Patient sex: M
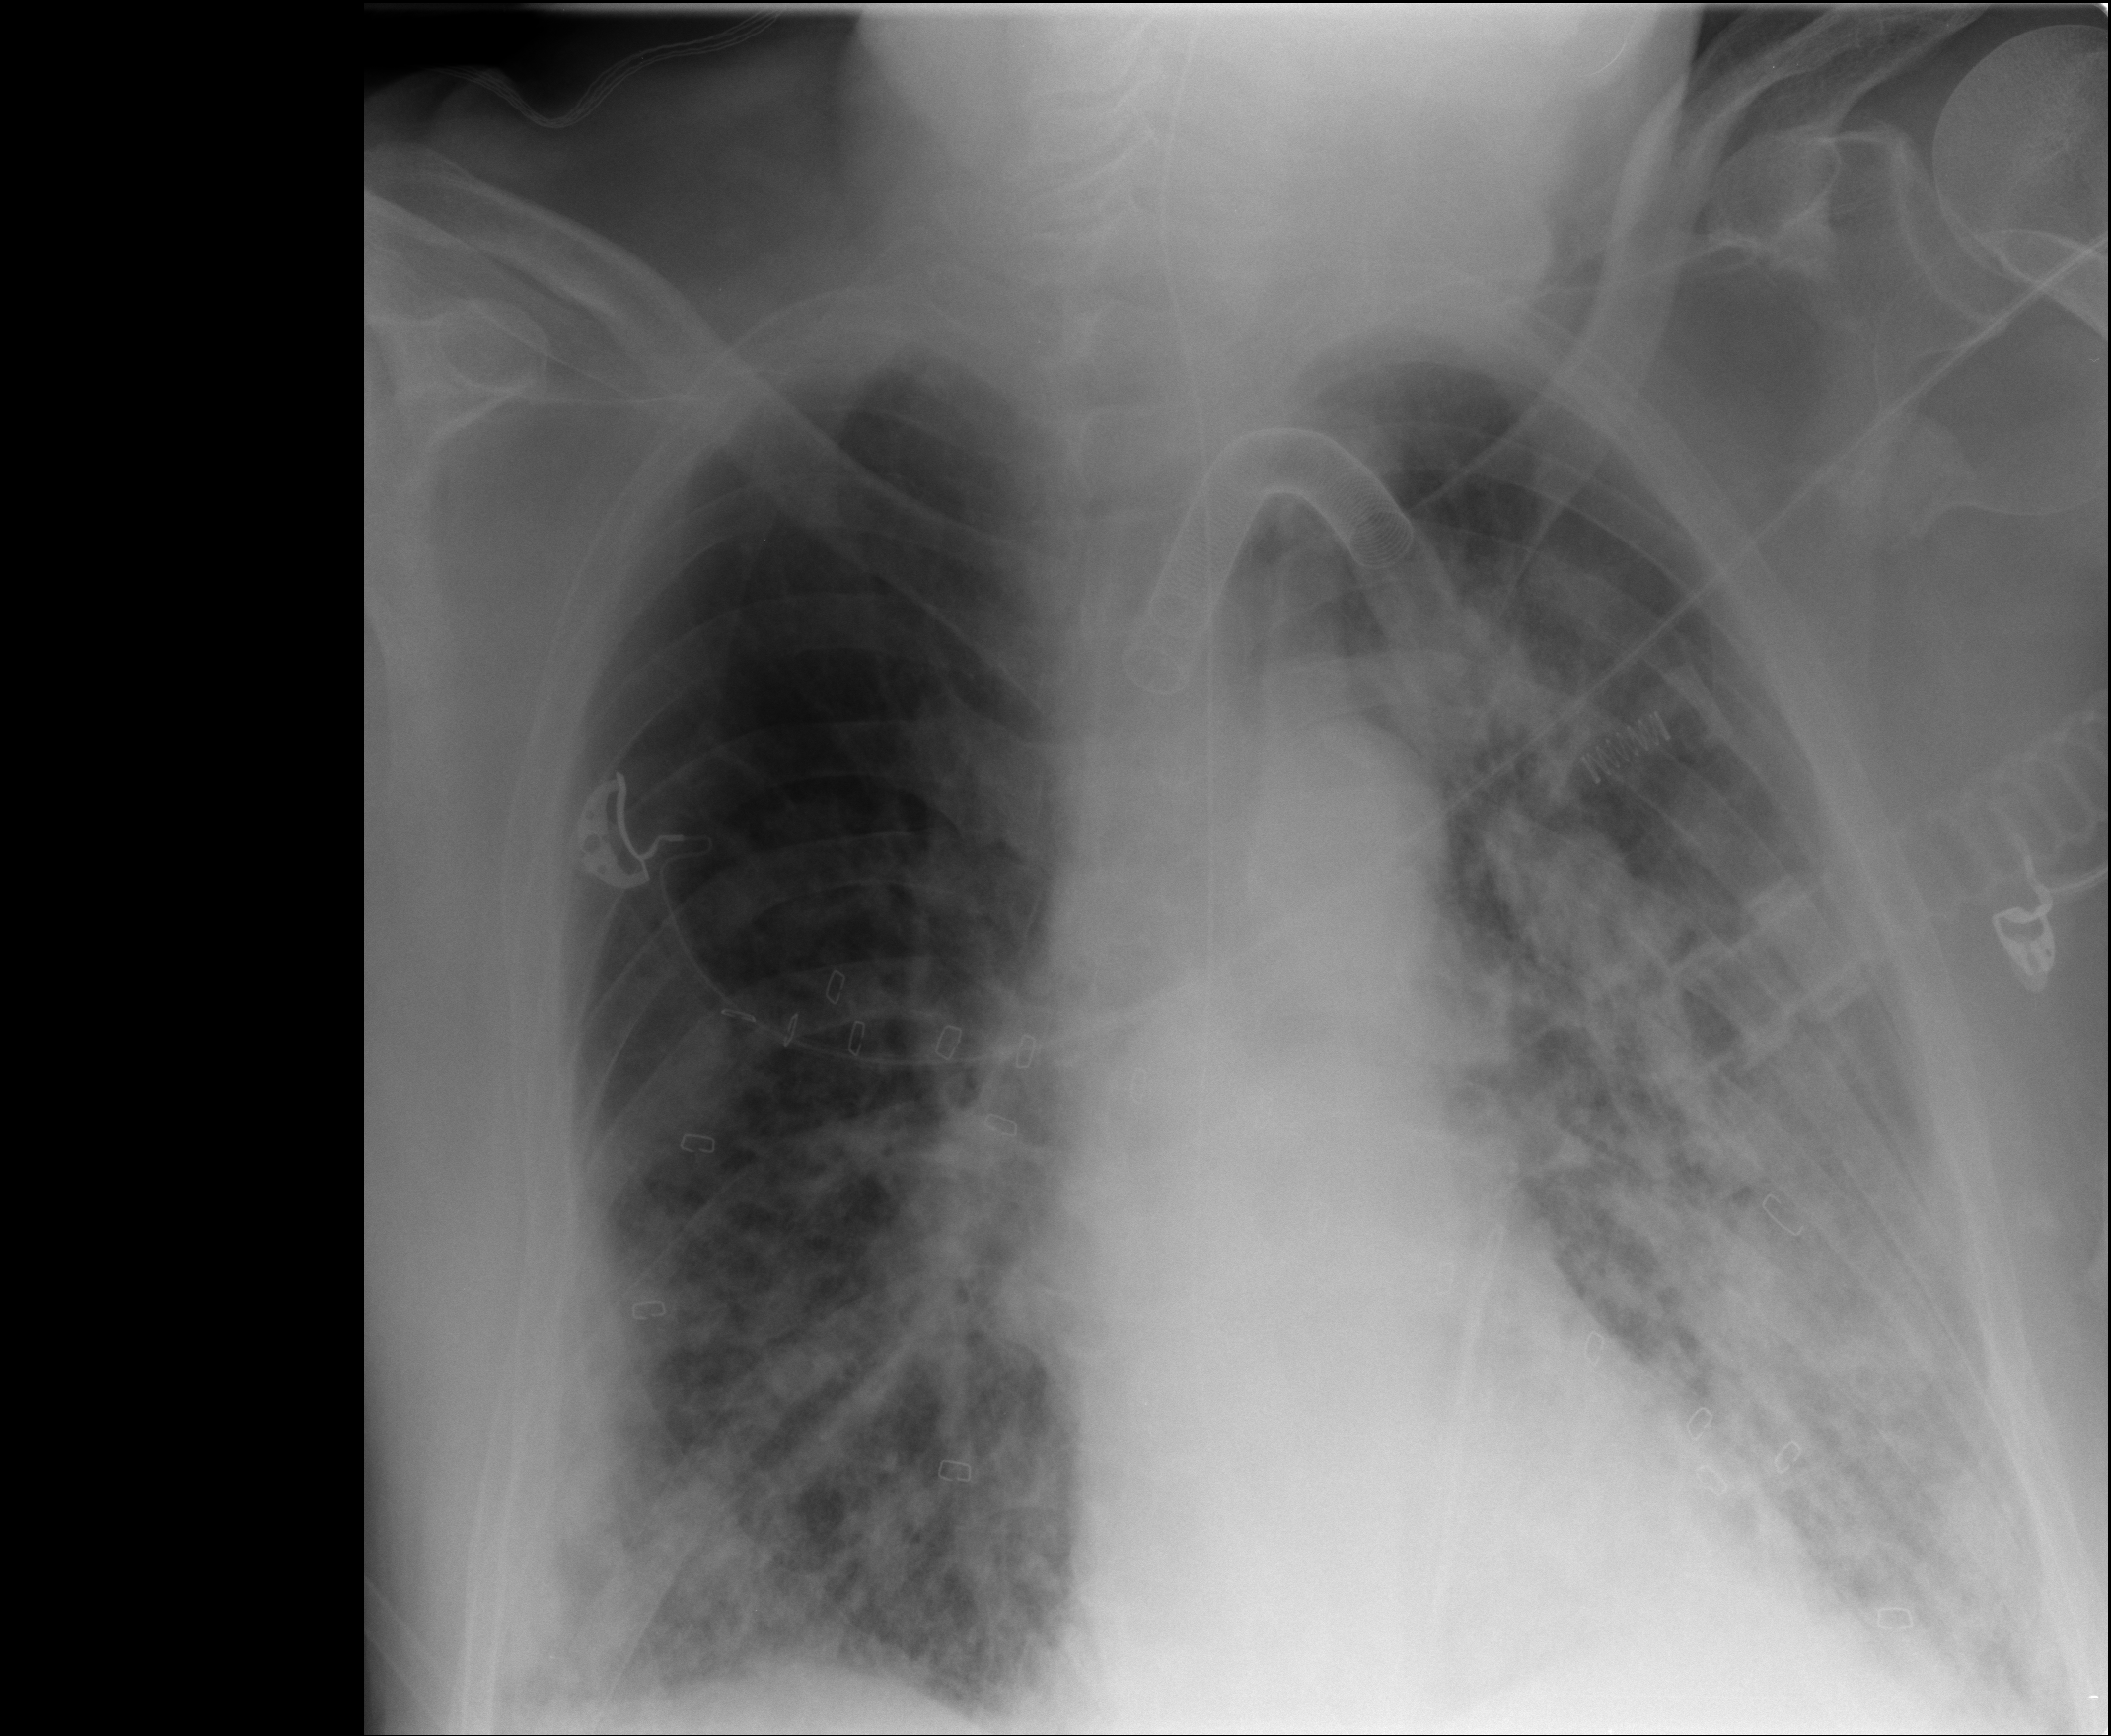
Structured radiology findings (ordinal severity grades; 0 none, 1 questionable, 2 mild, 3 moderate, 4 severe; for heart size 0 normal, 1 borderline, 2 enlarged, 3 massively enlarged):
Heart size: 0
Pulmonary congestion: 0
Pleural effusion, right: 0
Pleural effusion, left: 0
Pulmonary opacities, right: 2
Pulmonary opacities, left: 3
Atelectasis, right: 2
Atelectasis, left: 3